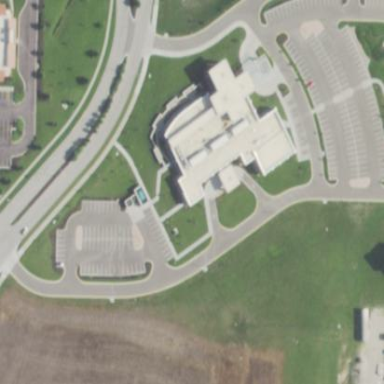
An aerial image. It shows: Clinic building offering healthcare services.